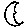
Label: moon